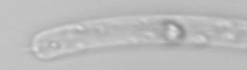
Label: Guinardia_striata